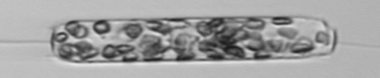
Label: Ditylum_brightwellii